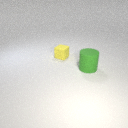
small yellow rubber cube behind large green rubber cylinder